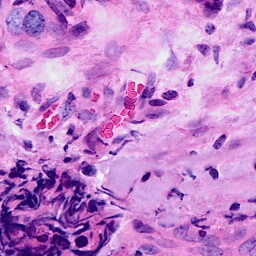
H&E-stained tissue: Breast